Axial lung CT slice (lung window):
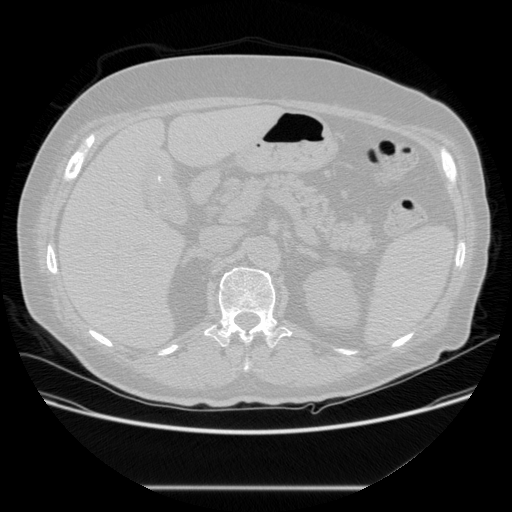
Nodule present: no